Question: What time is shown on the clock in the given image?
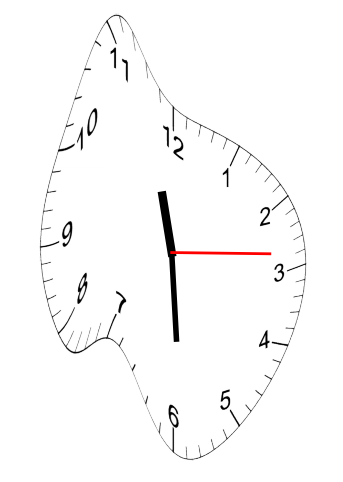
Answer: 11:29:14